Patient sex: M
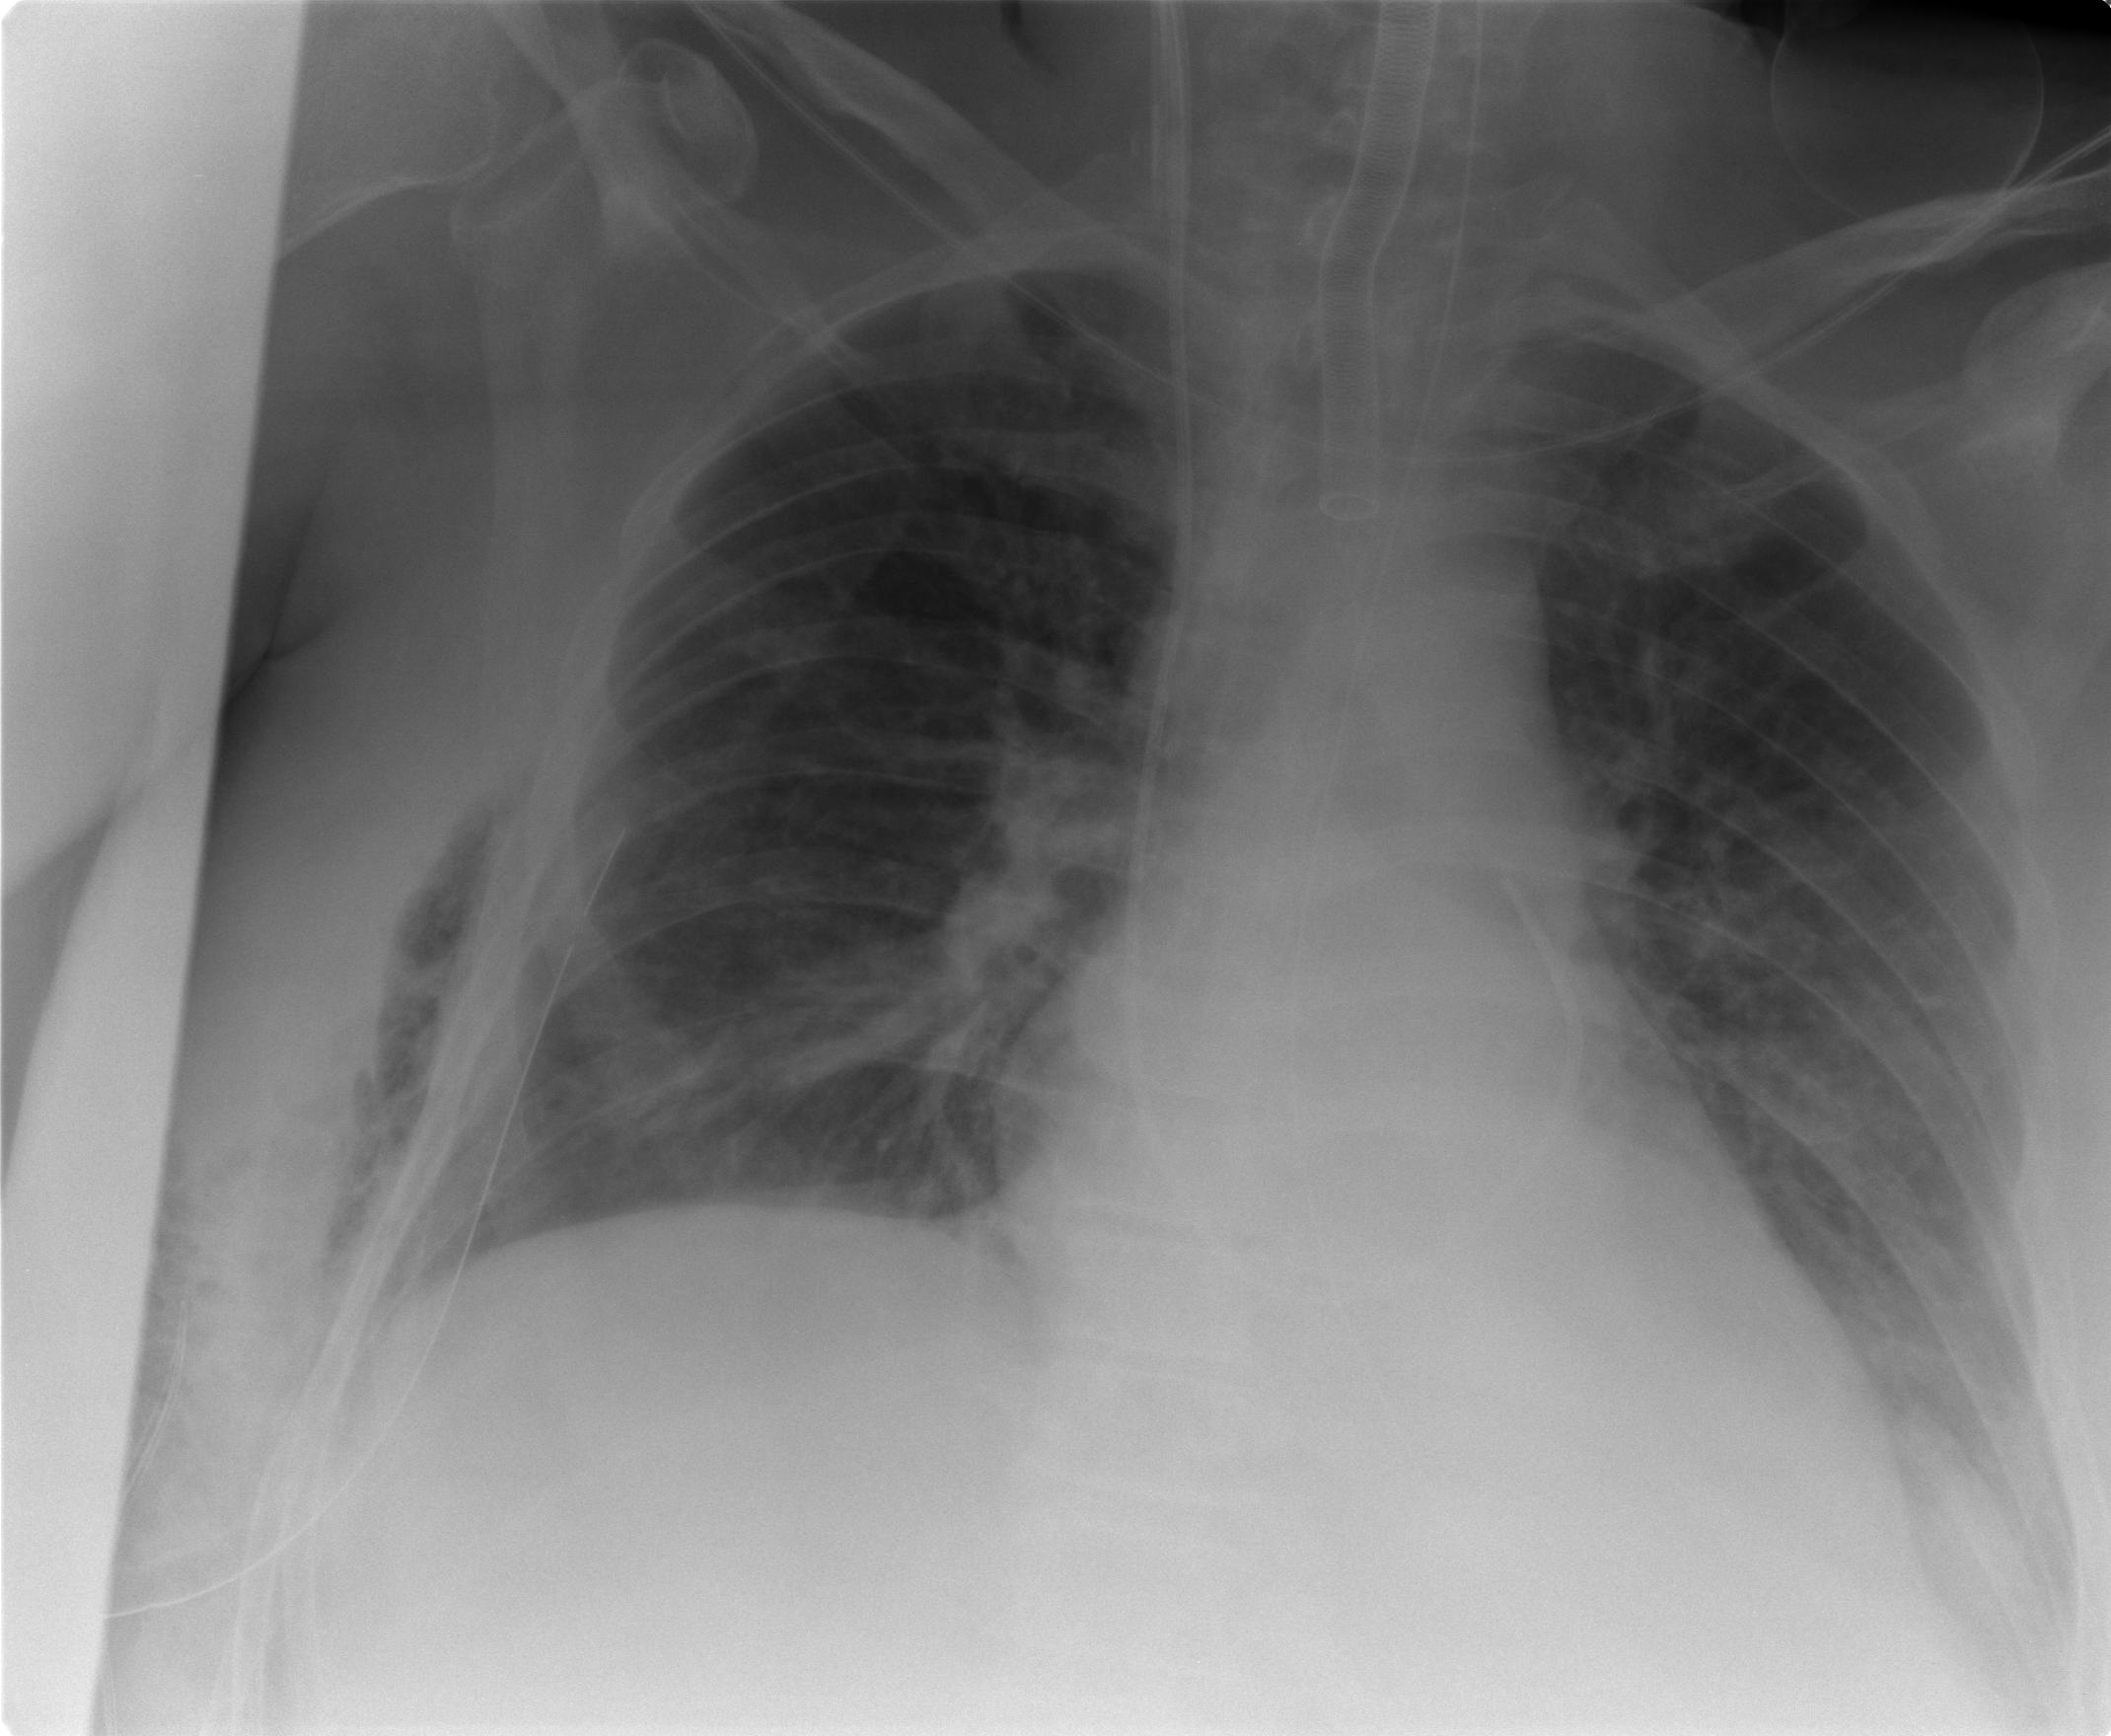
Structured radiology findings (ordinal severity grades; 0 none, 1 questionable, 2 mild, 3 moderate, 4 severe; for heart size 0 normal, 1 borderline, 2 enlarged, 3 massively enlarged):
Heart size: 2
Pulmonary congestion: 2
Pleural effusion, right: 0
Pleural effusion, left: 2
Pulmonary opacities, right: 0
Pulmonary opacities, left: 0
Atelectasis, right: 2
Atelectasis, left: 2